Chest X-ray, AP view. Patient: 59 years old, sex F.
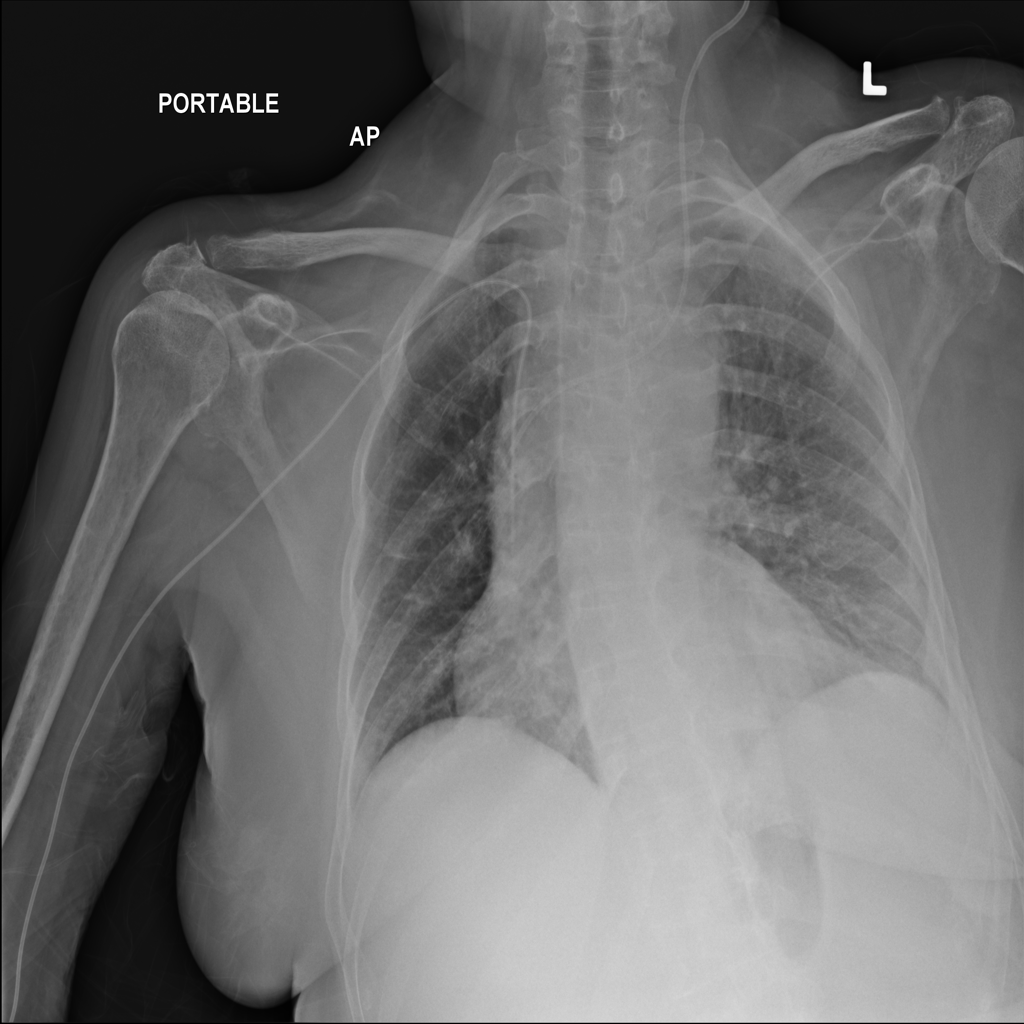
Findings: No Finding